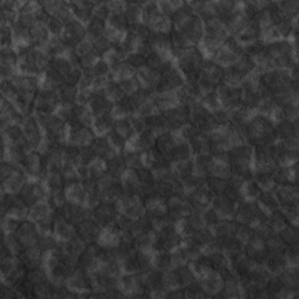
Label: non_frost